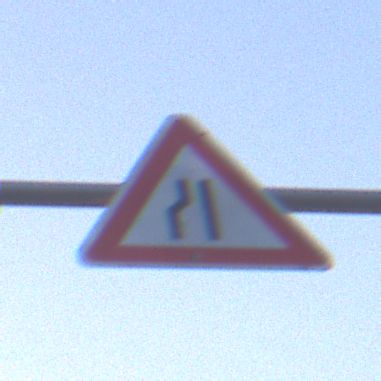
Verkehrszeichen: EinseitigVerengteFahrbahnLinks
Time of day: SunriseSunset
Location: Outdoor (Urban)
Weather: Clear
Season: NotSpecified
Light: Natural